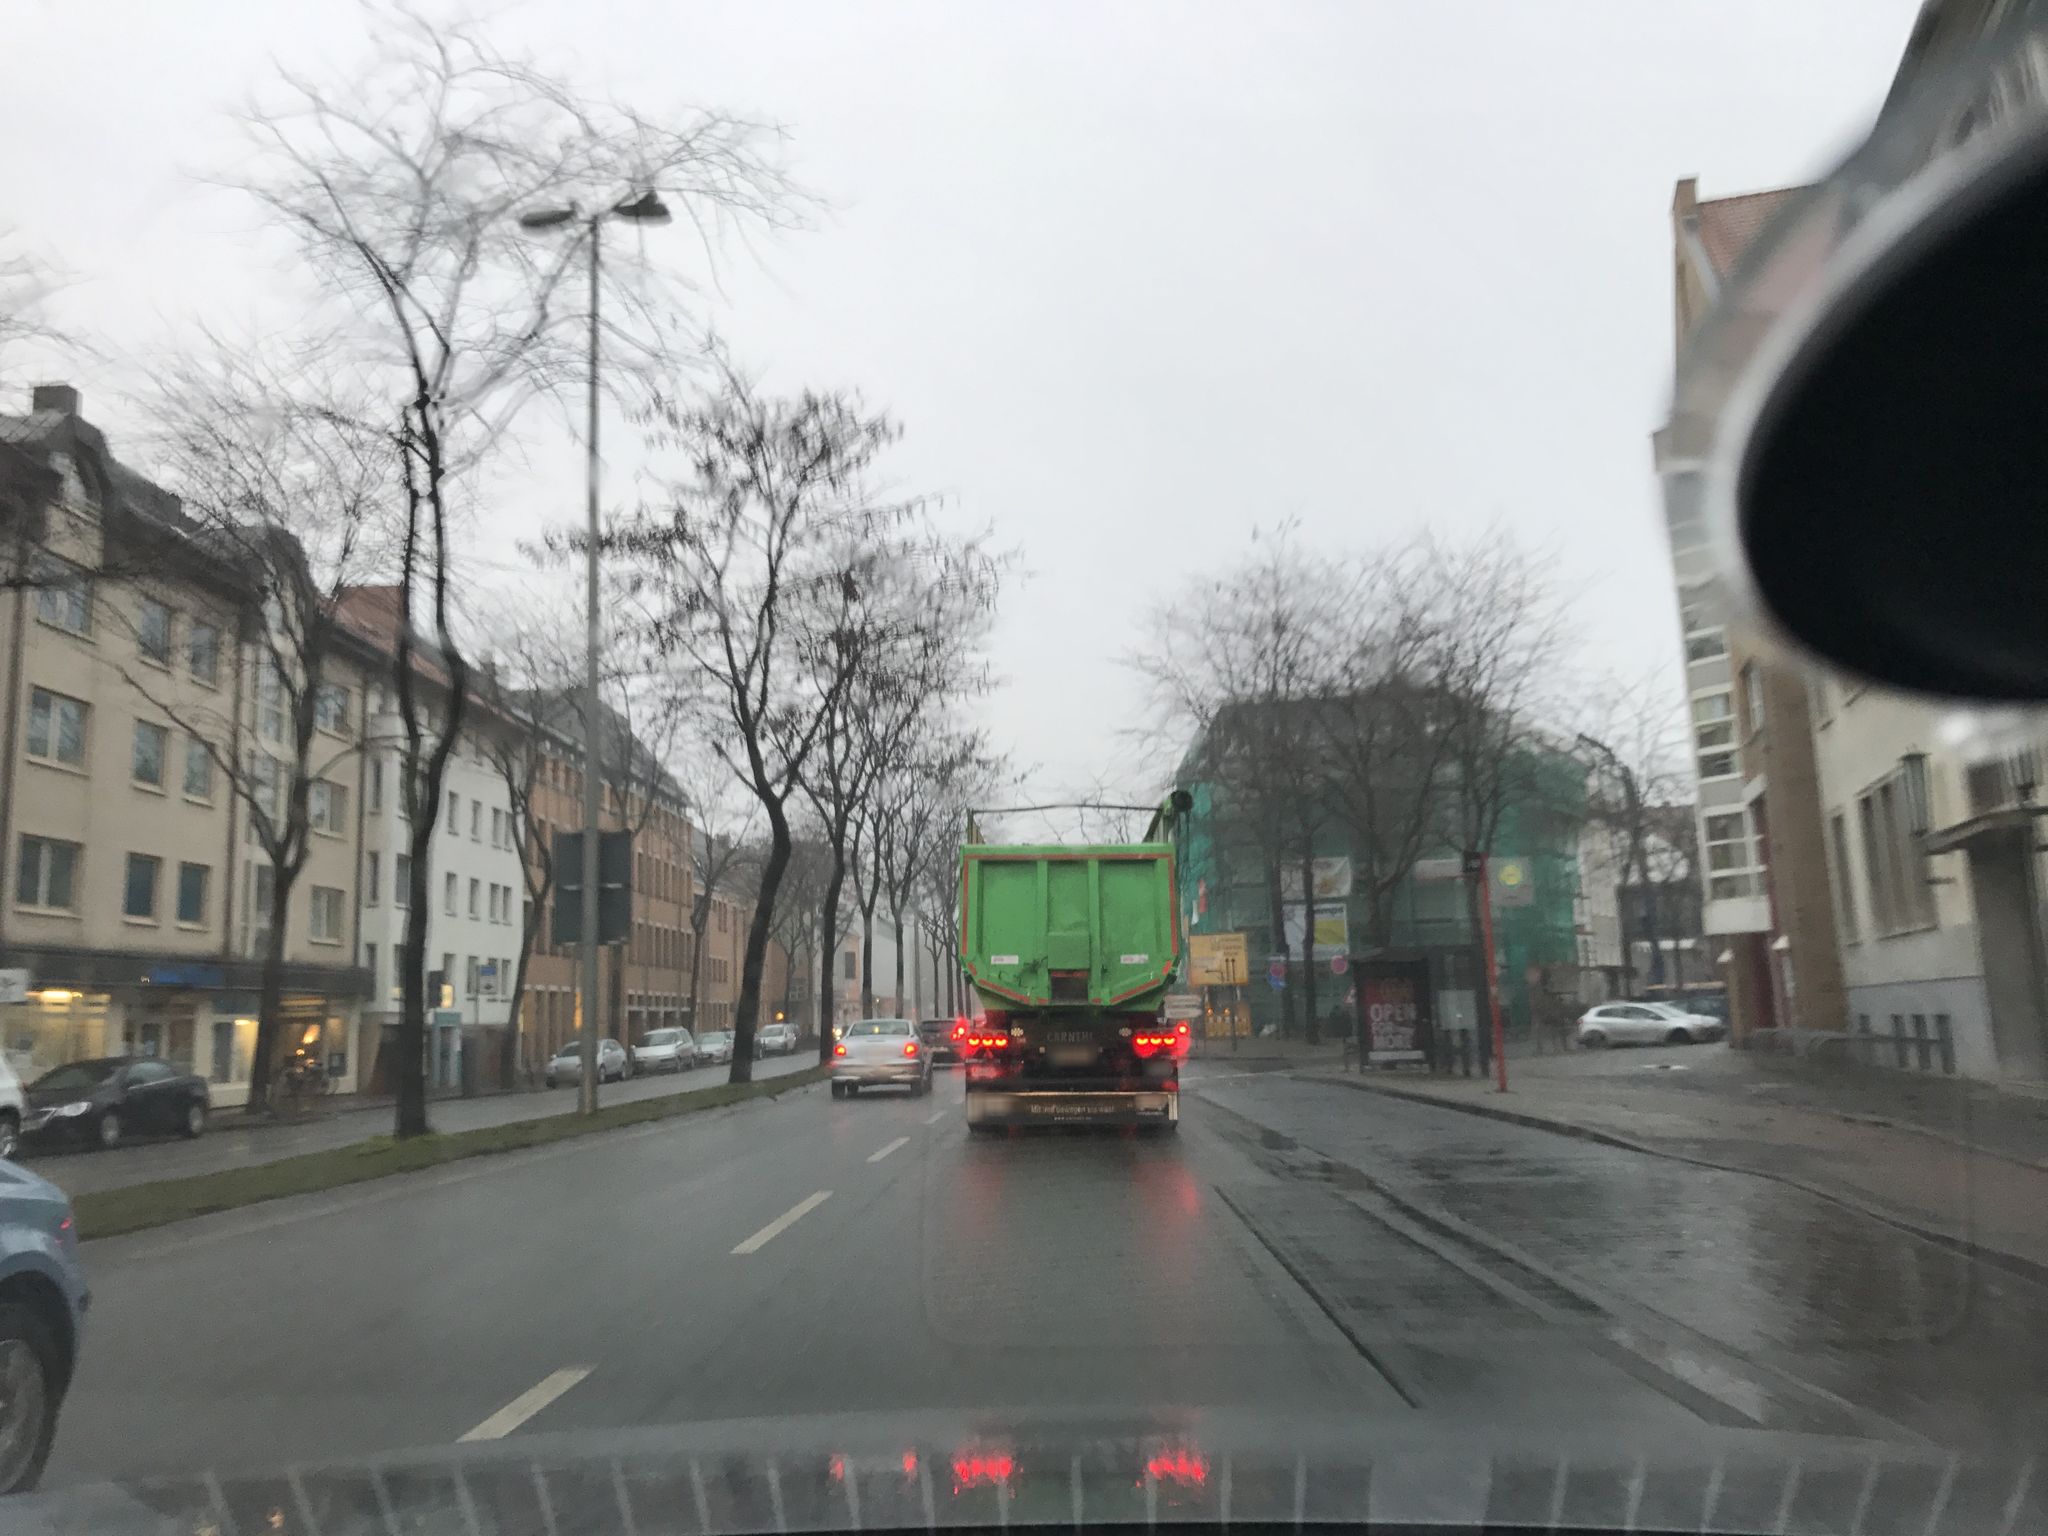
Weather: rainy
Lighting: day
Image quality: slightly poor
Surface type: driving surface
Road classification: primary
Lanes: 2
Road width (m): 2
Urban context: urban centre
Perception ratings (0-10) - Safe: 0.25, Lively: 4.68, Beautiful: 4.49, Boring: 3.03, Depressing: 6.09, Wealthy: 6.02